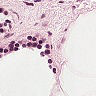
Metastatic tissue present: no